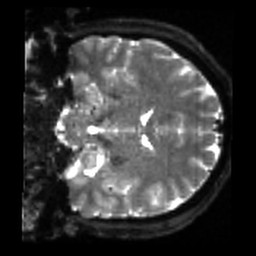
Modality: sbref
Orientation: coronal
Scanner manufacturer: siemens
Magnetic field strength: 3 T
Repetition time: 4 s
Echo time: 0.0594 s